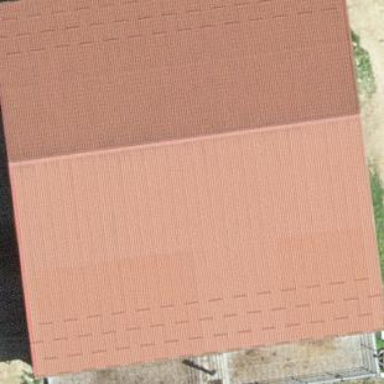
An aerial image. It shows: Cowshed building.